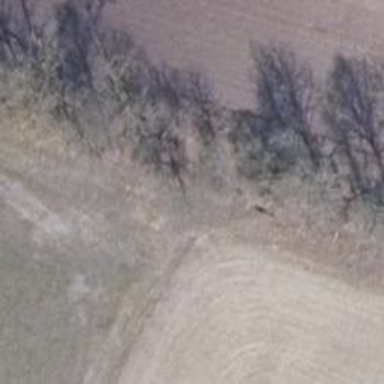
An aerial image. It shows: Row of trees in natural setting.